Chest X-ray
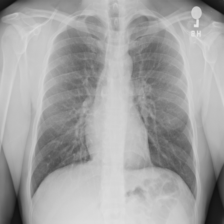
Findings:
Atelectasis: negative
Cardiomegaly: negative
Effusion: negative
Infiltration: negative
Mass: negative
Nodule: negative
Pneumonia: negative
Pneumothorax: negative
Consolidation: negative
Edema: negative
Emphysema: negative
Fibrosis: negative
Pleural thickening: negative
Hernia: negative